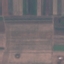
Land use / land cover: AnnualCrop